Question: I have a for loop that needs to loop the number of times there are folders in a folder.
what i have is:
'''
$Thickness = Get-ChildItem $PSScriptRoot |
Where-Object {$_.PSIsContainer} | #Gets the names of folders in a folder
ForEach-Object {$_.Name}
for($Counter=0;$Counter -lt $Thickness.Count;$Counter++){
if(!(Test-Path -Path "$PSScriptRoot\$Thickness[$Counter]\Previous Years")){ #Test if there is a folder called "Previous years" in each folder
new-Item -Path "$PSScriptRoot\$Thickness[$Counter]\Previous Years" -ItemType Directory #If folder "Previous Years" Does not exist, create one
}
}
'''
What happened when i run this is that it creates a folder called all the values in the array with the Value of Counter in Brackets

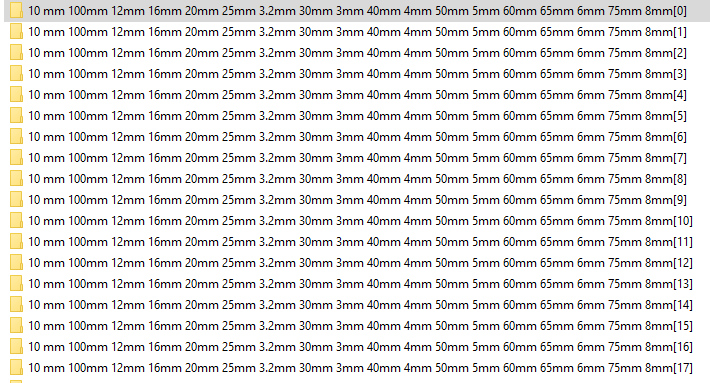
Answer: Only simple variable expressions (like '$Thickness') is expanded in double-quoted strings - to qualify the boundaries of the expression you want evaluated, use the sub-expression operator '$(...)':
'''
"$PSScriptRoot\$($Thickness[$Counter])\Previous Years"
'''
---
Another option is to skip the manual counter altogether and use a 'foreach' loop or the 'ForEach-Object' cmdlet over the array:
'''
foreach($width in $Thickness){
$path = "$PSScriptRoot\$width\Previous Years"
if(!(Test-Path -Path $path)){
New-Item -Path $path -ItemType Directory
}
}
# or
$Thickness |ForEach-Object {
$path = "$PSScriptRoot\$_\Previous Years"
if(!(Test-Path -Path $path)){
New-Item -Path $path -ItemType Directory
}
}
'''